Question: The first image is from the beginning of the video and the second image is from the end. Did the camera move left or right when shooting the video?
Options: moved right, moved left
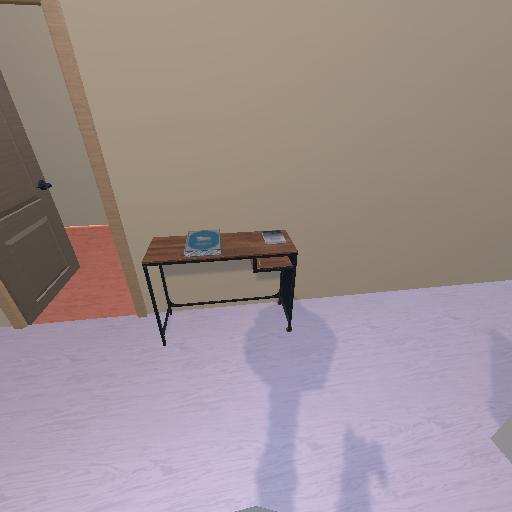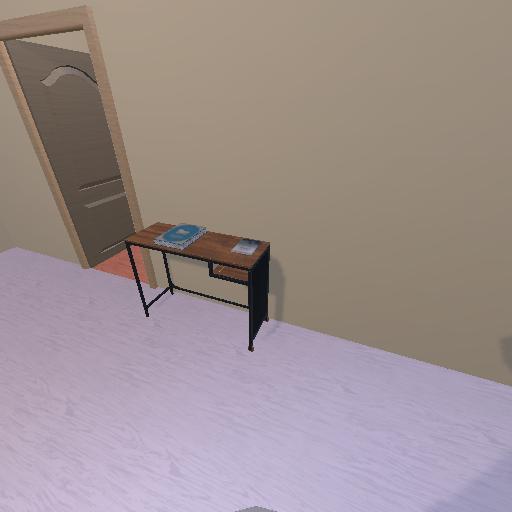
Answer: moved right